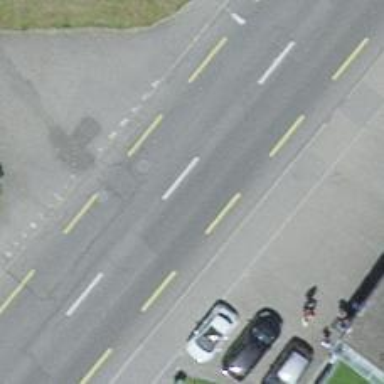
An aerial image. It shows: Primary highway with designated cycle lane.